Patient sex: M
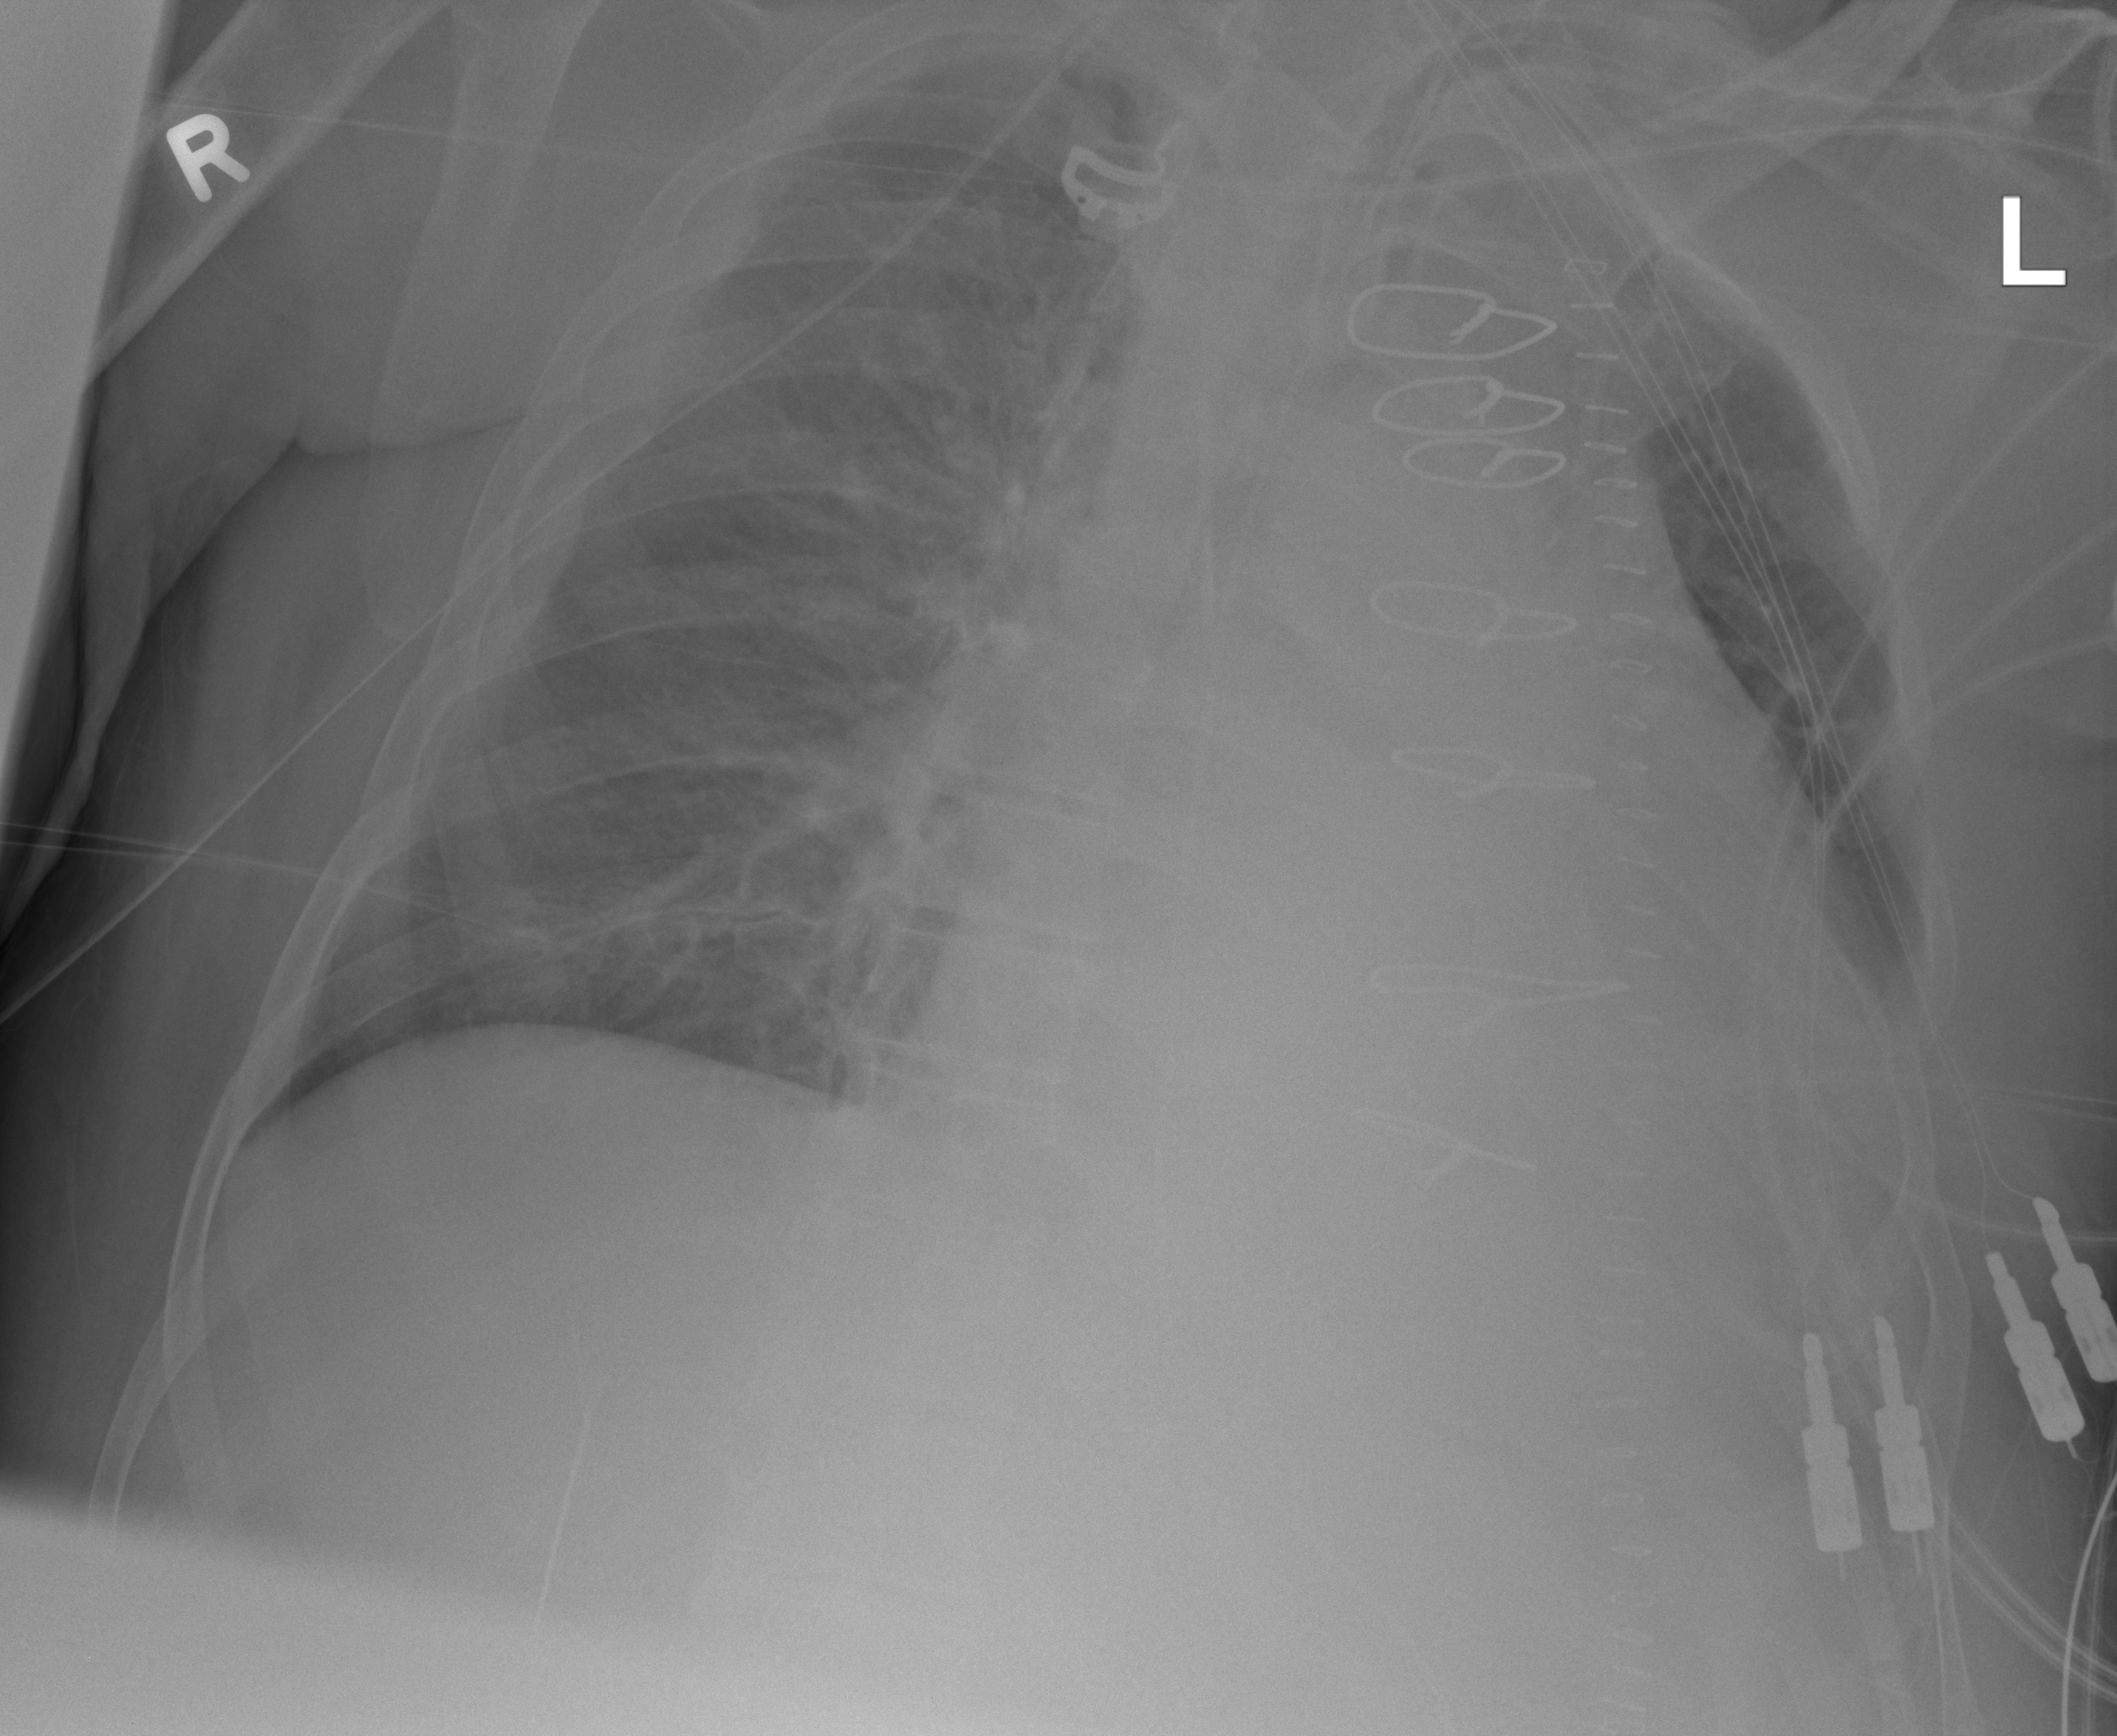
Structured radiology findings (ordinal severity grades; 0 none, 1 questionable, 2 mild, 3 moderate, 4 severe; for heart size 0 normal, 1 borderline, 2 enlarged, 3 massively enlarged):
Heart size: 2
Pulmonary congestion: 2
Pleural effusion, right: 1
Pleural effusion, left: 3
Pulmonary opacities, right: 2
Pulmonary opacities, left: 1
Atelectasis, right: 2
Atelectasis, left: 3